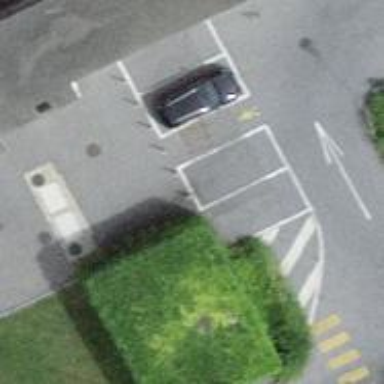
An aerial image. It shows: Bollard.